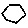
Label: hexagon